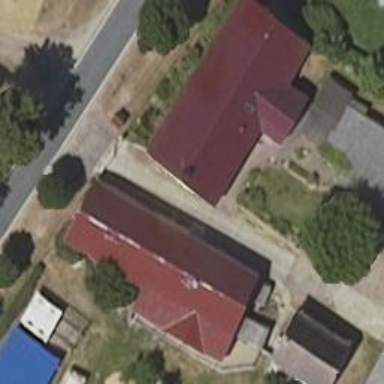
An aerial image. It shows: Shed building with gabled roof oriented along its length.